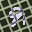
Label: 9